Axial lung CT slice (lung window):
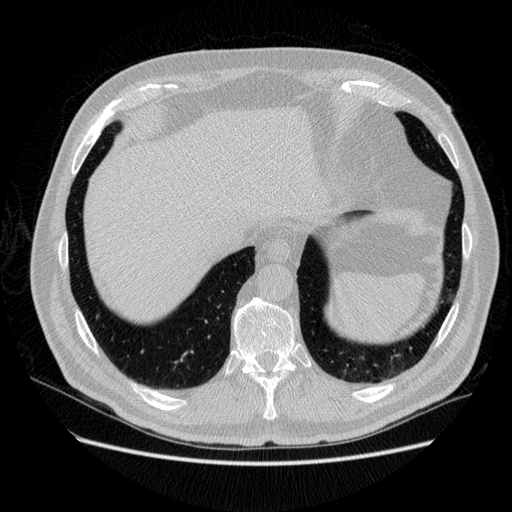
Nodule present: no